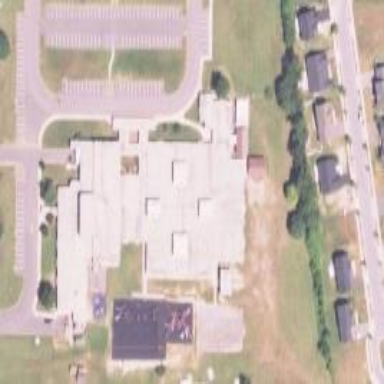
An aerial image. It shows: School.